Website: walmart
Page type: payment
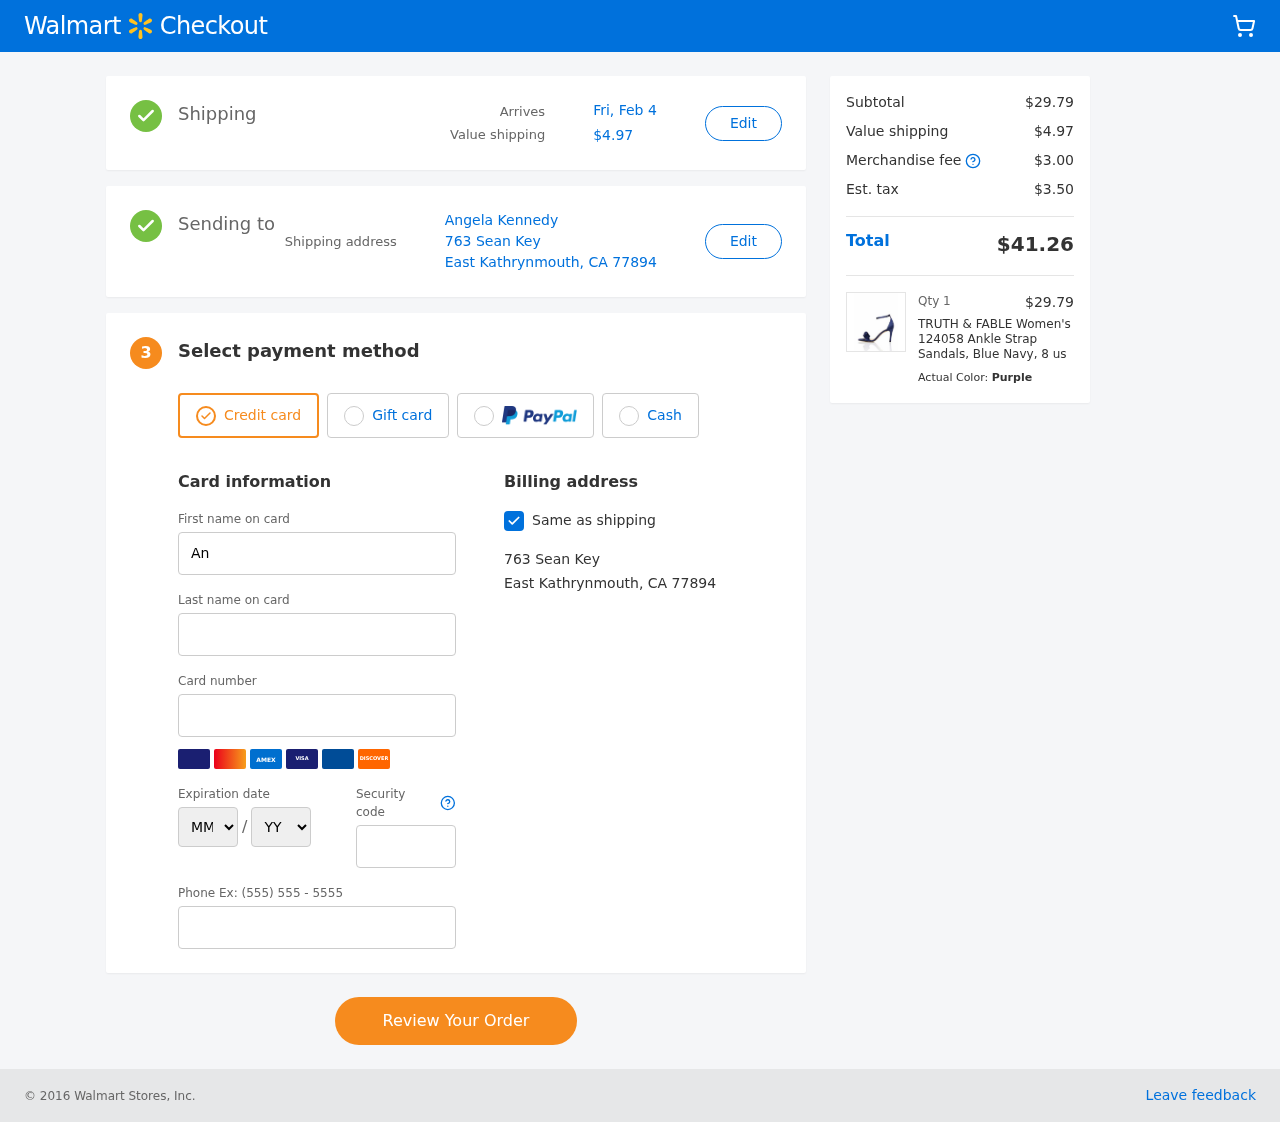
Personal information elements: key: PII_CARD_EXPIRY_MONTH
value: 11
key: PII_CARD_EXPIRY_YEAR
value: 29
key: PII_CITY_STATE_ZIP
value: East Kathrynmouth, CA 77894
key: PII_FULLNAME
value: Angela Kennedy
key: PII_STREET
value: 763 Sean Key
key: PII_FIRSTNAME
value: Angela
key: PII_LASTNAME
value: Kennedy
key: PII_CARD_NUMBER
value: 6547 7453 4981 8507
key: PII_CARD_CVV
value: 989
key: PII_PHONE
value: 6214629813
Product elements: key: PRODUCT1_NAME
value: TRUTH & FABLE Women's 124058 Ankle Strap Sandals, Blue Navy, 8 us
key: PRODUCT1_PRICE
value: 29.79
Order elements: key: ORDER_DELIVERY_DATE
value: Fri, Feb 4
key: ORDER_SHIPPING_COST
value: $4.97
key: ORDER_SUBTOTAL
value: $29.79
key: ORDER_MERCHANDISE_FEE
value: $3.00
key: ORDER_TAX
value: $3.50
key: ORDER_TOTAL
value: $41.26
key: ORDER_NUM_ITEMS
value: Qty 1